Question: i need some help with one problem, i tried to make a card carousel getting data from my mysql database, all went well but the cards are displayed under each other not like it should be displayed in a carousel/slider, any ideas how could i fix this to show them in one line?
here is my code and a picture:

'''
<?php
include_once 'includes/dbh.inc.php';
?>
<!DOCTYPE html>
<html lang="en" dir="ltr">
<head>
<link rel="stylesheet" type="text/css" href="css/style.css">
<link rel="stylesheet" href="//maxcdn.bootstrapcdn.com/bootstrap/4.0.0/css/bootstrap.min.css" />
<link href="//maxcdn.bootstrapcdn.com/font-awesome/4.5.0/css/font-awesome.min.css" rel="stylesheet" />
<link href="//maxcdn.bootstrapcdn.com/font-awesome/4.3.0/css/font-awesome.min.css" rel="stylesheet" />
<meta charset="utf-8">
<title>carusel</title>
</head>
<body>
<section class="container p-t-3">
<div class="row">
<div class="col-lg-12">
<h1>Bootstrap 4 Card Slider</h1>
</div>
</div>
</section>
<section class="carousel slide" data-ride="carousel" id="postsCarousel">
<div class="container">
<div class="row">
<div class="col-xs-12 text-md-right lead">
<a class="btn btn-outline-secondary prev" href="" title="go back"><i class="fa fa-lg fa-chevron-left"></i></a>
<a class="btn btn-outline-secondary next" href="" title="more"><i class="fa fa-lg fa-chevron-right"></i></a>
</div>
</div>
</div>
<div class="container p-t-0 m-t-2 carousel-inner">
<div class="row row-equal carousel-item active m-t-0">
<div class="col-md-4">
<?php
$sql = "SELECT * FROM users;";
$results = mysqli_query($conn, $sql);
$resultCheck = mysqli_num_rows($results);
if ($resultCheck > 0){
while ($row = mysqli_fetch_assoc($results)) { ?>
<div class="card" style="width: 18rem;">
<div class="card-img-top">
<img class="img-fluid" src="<?php echo $row['avatar']; ?>" alt="Carousel">
</div>
<div class="card-body">
<h5 class="card-title"><?php echo $row['user_first'].' '.$row['user_last']; ?></h5>
<p><?php echo $row['card_text_profil']; ?></p>
<a href="<?php echo $row['profil_link']; ?>" class="btn btn-primary">Profil site</a>
</div>
</div>
<?php } ?>
<?php } ?>
</div>
</div>
</div>
</section>
</body>
<script src="//ajax.googleapis.com/ajax/libs/jquery/2.2.4/jquery.min.js"></script>
<script src="//cdnjs.cloudflare.com/ajax/libs/popper.js/1.13.0/umd/popper.min.js"></script>
<script src="//maxcdn.bootstrapcdn.com/bootstrap/4.0.0/js/bootstrap.min.js"></script>
<script src="js/scripts.js"></script>
</html>
'''
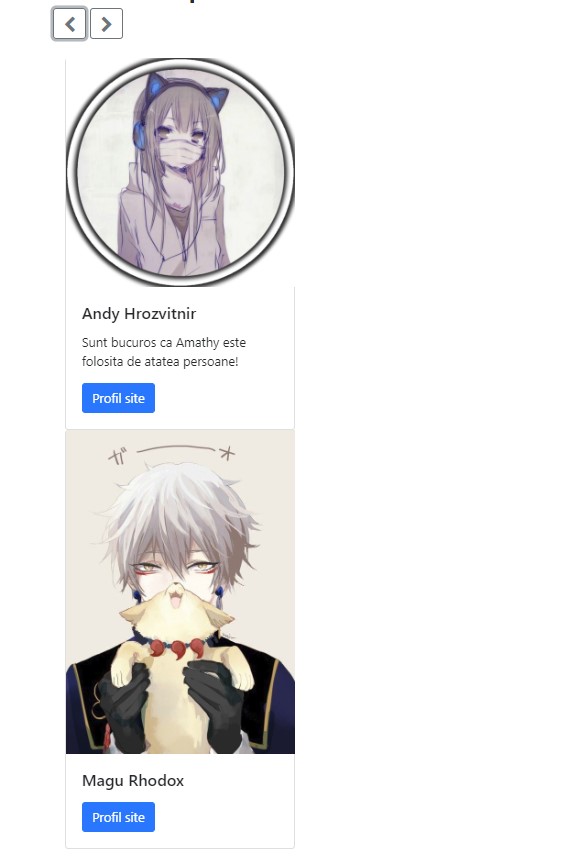
Answer: You're closing 2 '</div>' inside the 'while' loop, but they are being opened before the 'while' loop, you need to add them to the beginning of the 'while' loop.
Added a condition to check if it's the first element in the carousel, and if it is, add the 'active' class as required per the <URL>.
> Initial active element required The .active class needs to be added to
one of the slides. Otherwise, the carousel will not be visible.
The code I suggest as an answer makes it a lot more readable, this makes it a lot easier to prevent problems of this nature. Indentation goes a long way to help you see clearly where a block/loop starts and where it ends.
<URL>.
Replace:
'''
<div class="container p-t-0 m-t-2 carousel-inner">
<div class="row row-equal carousel-item active m-t-0">
<div class="col-md-4">
<?php
$sql = "SELECT * FROM users;";
$results = mysqli_query($conn, $sql);
$resultCheck = mysqli_num_rows($results);
if ($resultCheck > 0){
while ($row = mysqli_fetch_assoc($results)) {
//echo '<tr><th scope="row">'.$row['user_id'].'</th><td>'.$row['user_last']."</td><td>".$row['user_uid']."</td></tr>";
/*echo '<div class="card" style="width: 18rem;">';
echo '<img class="card-img-top" src="'.$row['avatar'].'" alt="Card image cap">';
echo '<div class="card-body">';
echo '<h5 class="card-title">'.$row['user_first'].' '.$row['user_last'].'</h5>';
echo '<p class="card-text">'.$row['card_text_profil'].'</p>';
echo '<a href="'.$row['profil_link'].'" class="btn btn-primary">Profil site</a>';
echo '</div>';
echo '</div>';*/
echo '<div class="card" style="width: 18rem;">';
echo '<div class="card-img-top">';
echo '<img class="img-fluid" src="'.$row['avatar'].'" alt="Carousel">';
echo'</div>';
echo '<div class="card-body">';
echo '<h5 class="card-title">'.$row['user_first'].' '.$row['user_last'].'</h5>';
echo '<p class="card-text">'.$row['card_text_profil'].'</p>';
echo '<a href="'.$row['profil_link'].'" class="btn btn-primary">Profil site</a>';
echo '</div>';
echo '</div>';
echo '</div>';
echo '</div>';
}
}
?>
</div>
'''
With:
'''
<div class="container p-t-0 m-t-2 carousel-inner">
<?php
$sql = "SELECT * FROM users;";
$i = 1;
$results = mysqli_query($conn, $sql);
$resultCheck = mysqli_num_rows($results);
if ($resultCheck > 0){
while ($row = mysqli_fetch_assoc($results)) { ?>
<?php if($i % 2 != 0): //add new slider every odd row ?>
<div class="row row-equal carousel-item <?php echo ($i == 1) ? "active" : ""; ?> m-t-0">
<?php endif; ?>
<div class="col-md-4">
<div class="card" style="width: 18rem;">
<div class="card-img-top">
<img class="img-fluid" src="<?php echo $row['avatar']; ?>" alt="Carousel">
</div>
<div class="card-body">
<h5 class="card-title"><?php echo $row['user_first'].' '.$row['user_last']; ?></h5>
<p><?php echo $row['card_text_profil']; ?></p>
<a href="<?php echo $row['profil_link']; ?>" class="btn btn-primary">Profil site</a>
</div>
</div>
</div>
<?php if($i % 2 != 0): //add new slider every odd row ?>
</div>
<?php endif; ?>
<?php $i++; } ?>
<?php } ?>
</div>
'''